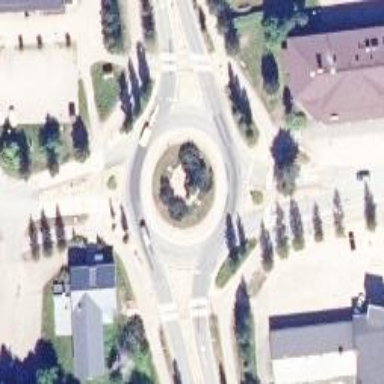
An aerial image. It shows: Asphalt road designated as trunk highway that features roundabout.